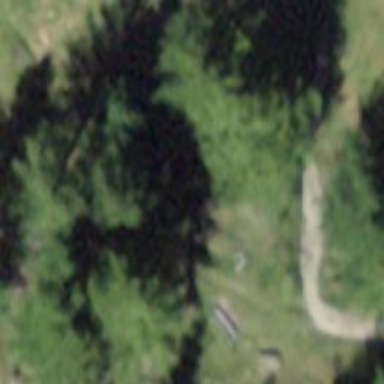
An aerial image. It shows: Bench for seating.